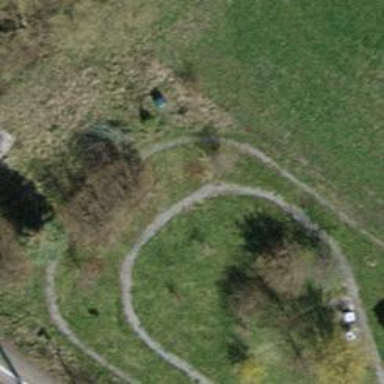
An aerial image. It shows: Miniature railway.